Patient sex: M
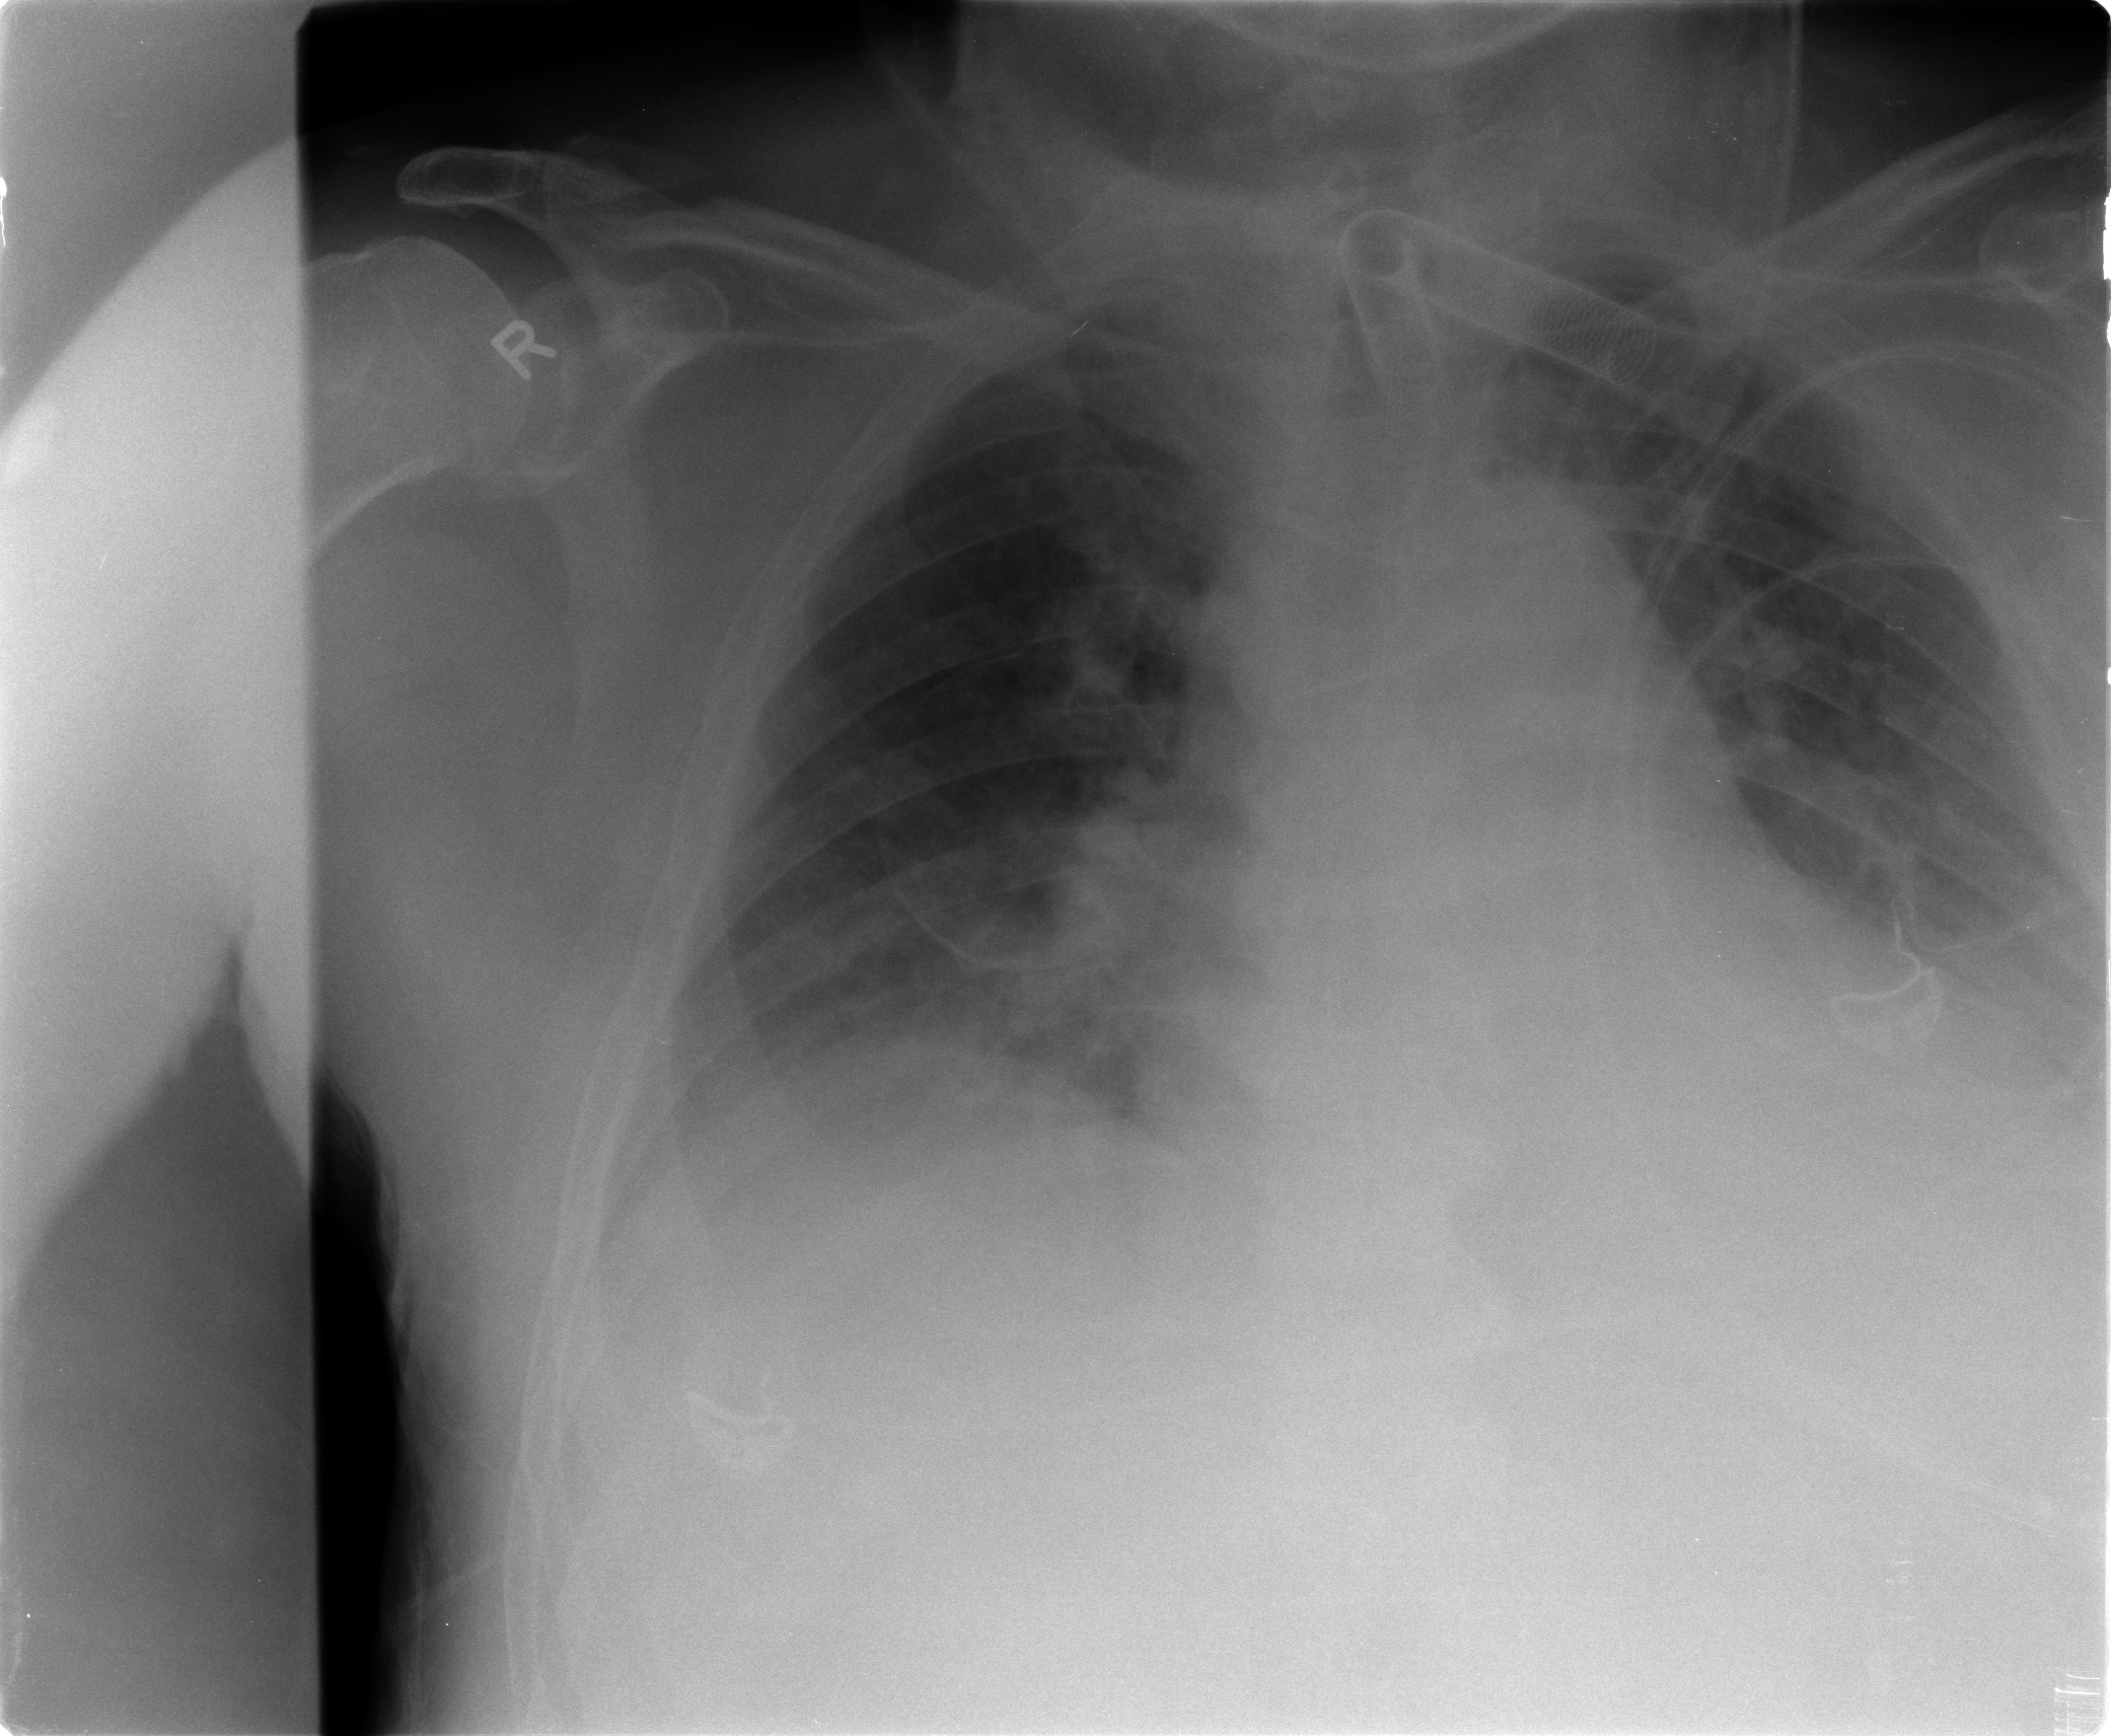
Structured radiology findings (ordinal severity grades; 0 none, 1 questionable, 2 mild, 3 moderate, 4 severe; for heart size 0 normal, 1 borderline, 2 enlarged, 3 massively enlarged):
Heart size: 2
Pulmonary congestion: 2
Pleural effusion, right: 2
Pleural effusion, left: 2
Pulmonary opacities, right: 1
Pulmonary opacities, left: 0
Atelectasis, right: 2
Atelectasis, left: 2